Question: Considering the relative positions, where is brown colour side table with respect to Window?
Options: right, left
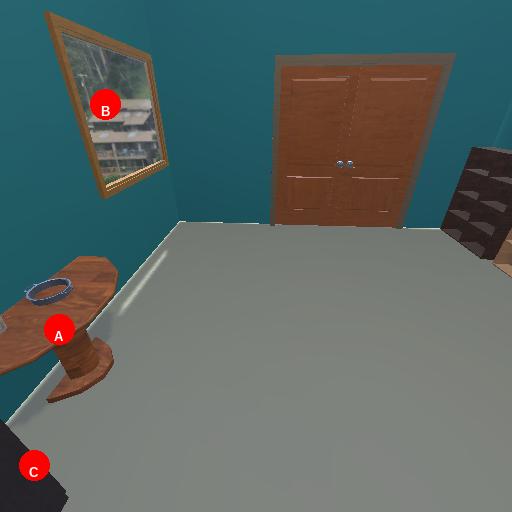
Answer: right